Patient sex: M
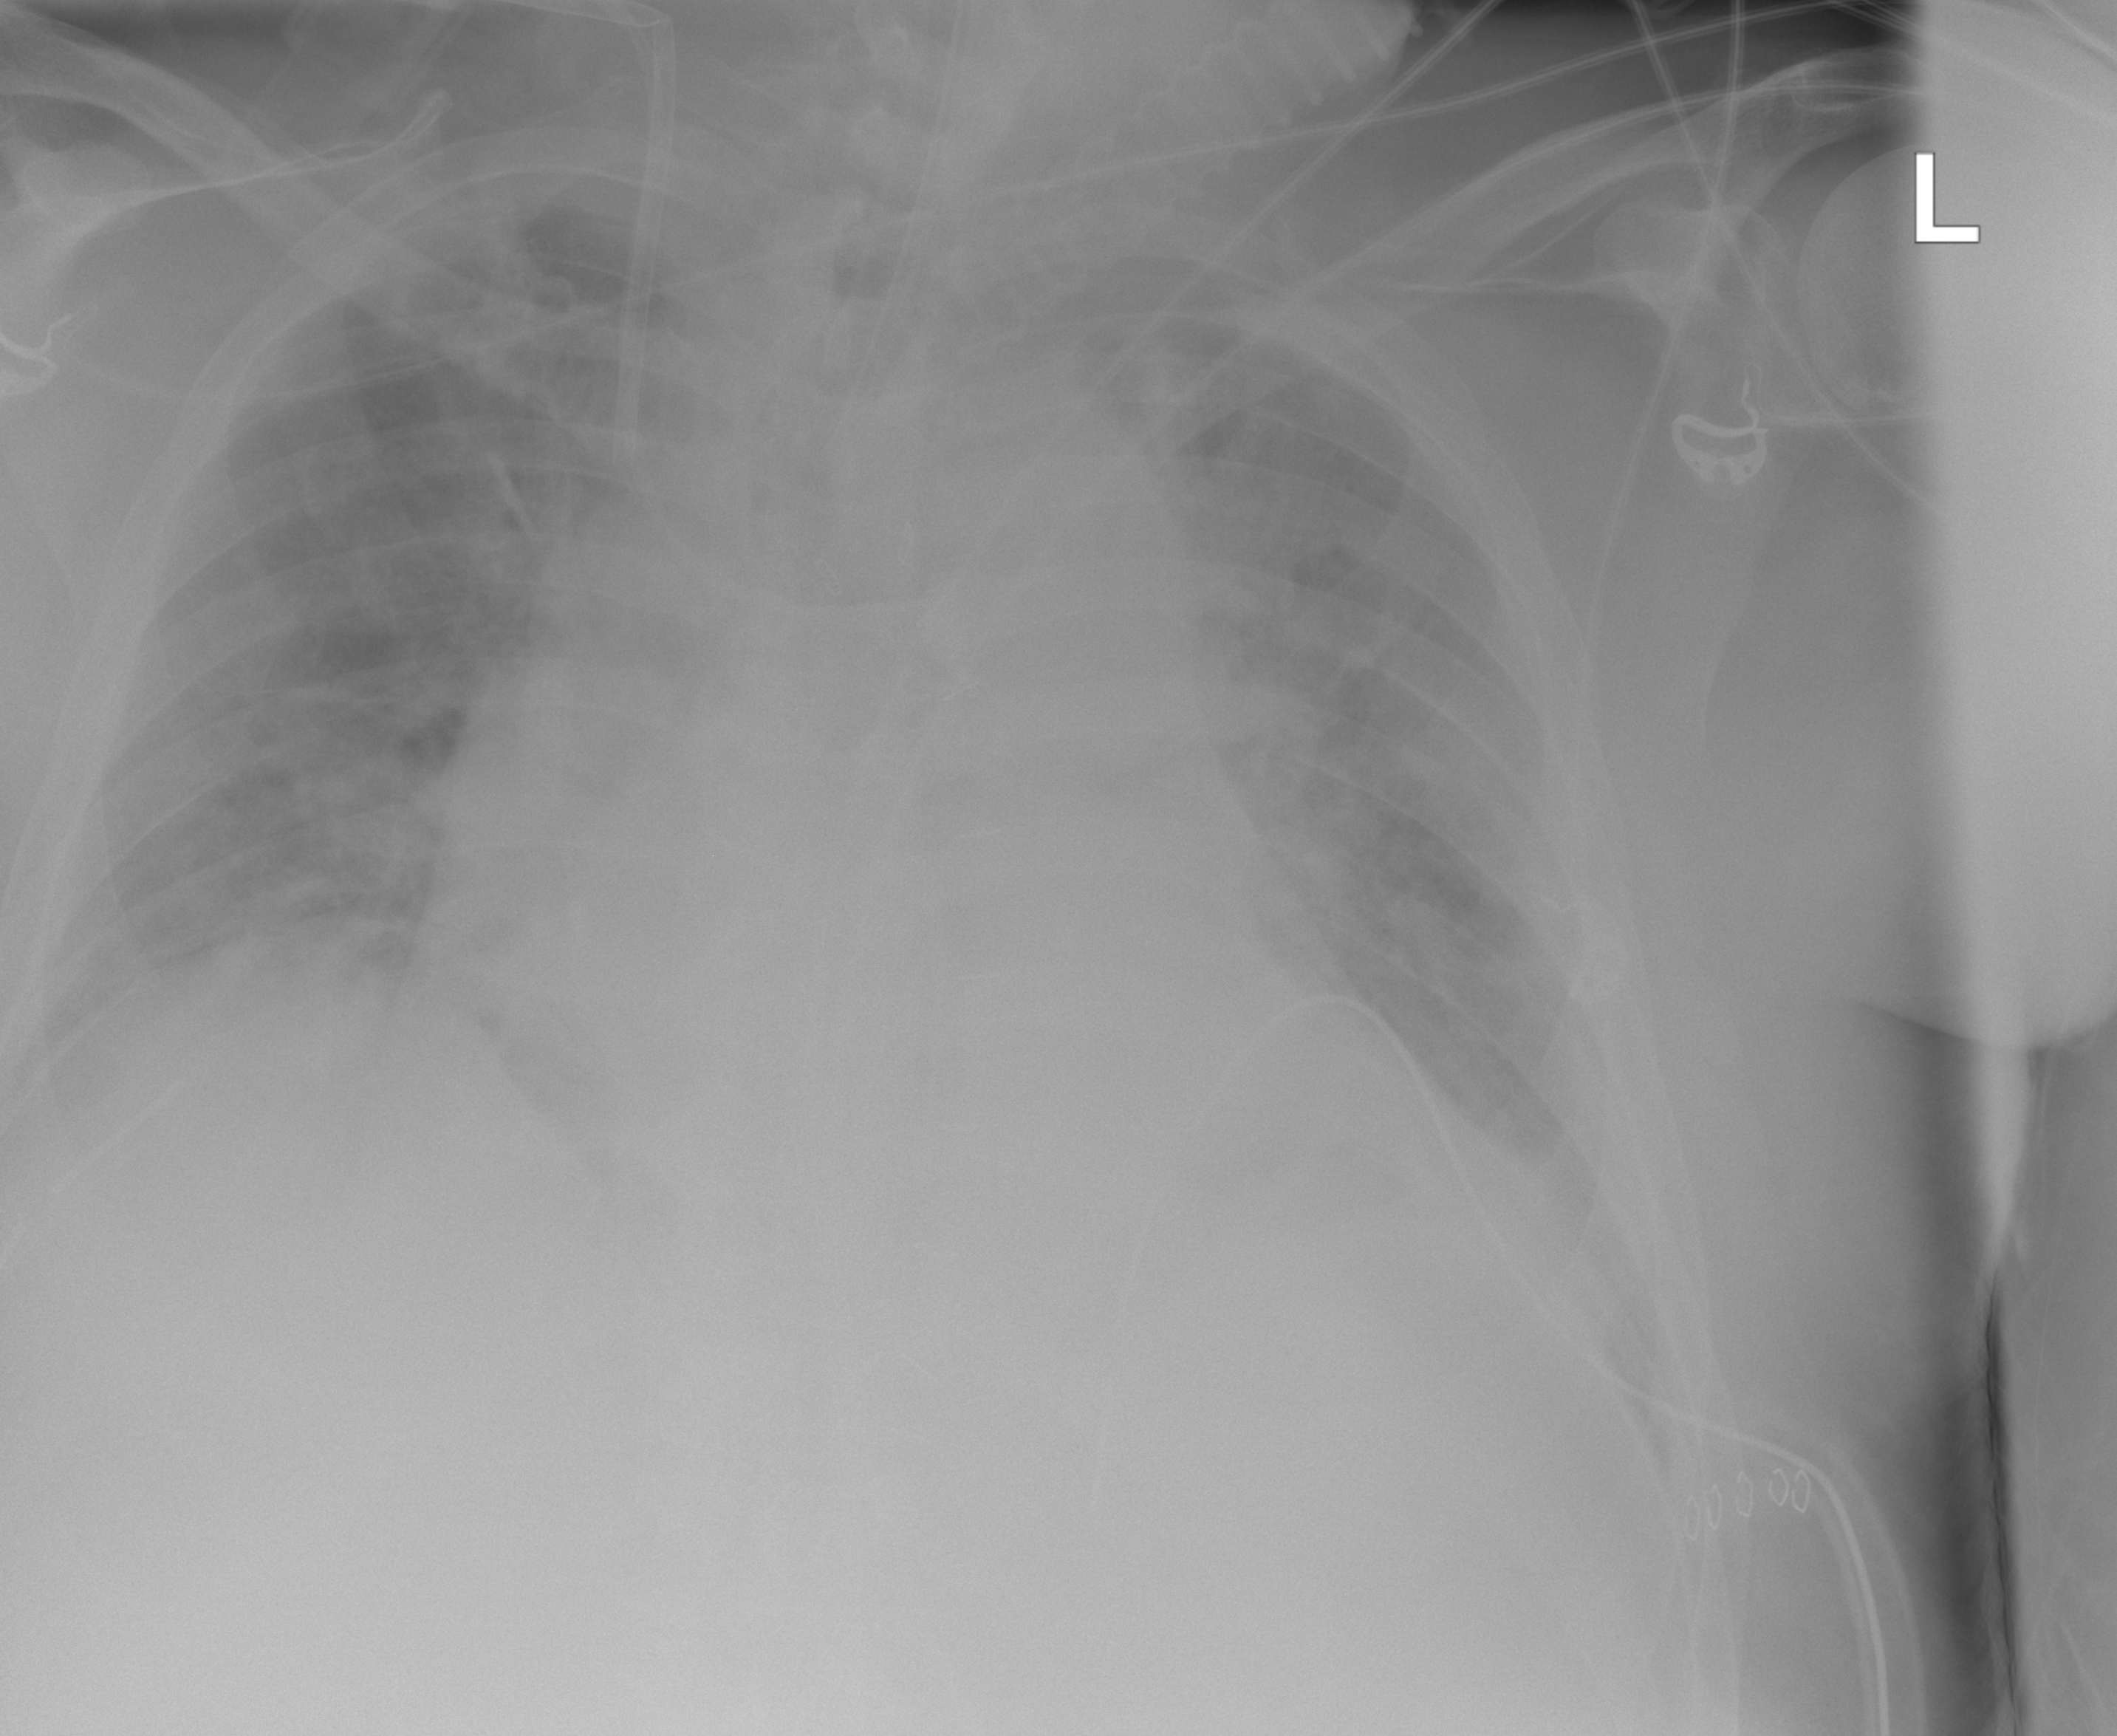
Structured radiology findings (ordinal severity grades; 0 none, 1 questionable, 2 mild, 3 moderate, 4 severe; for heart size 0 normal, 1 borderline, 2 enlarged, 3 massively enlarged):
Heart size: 0
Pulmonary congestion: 0
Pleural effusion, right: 0
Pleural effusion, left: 0
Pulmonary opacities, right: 0
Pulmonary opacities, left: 0
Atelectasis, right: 2
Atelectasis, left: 2